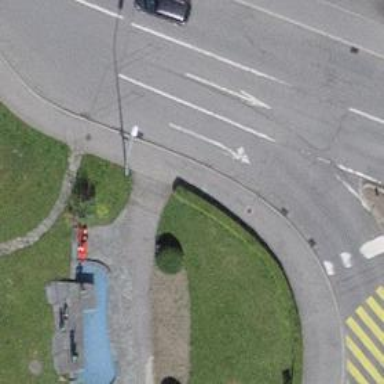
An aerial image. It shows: Sidewalk along the footway.